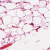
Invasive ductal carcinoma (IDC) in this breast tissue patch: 0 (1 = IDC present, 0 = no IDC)